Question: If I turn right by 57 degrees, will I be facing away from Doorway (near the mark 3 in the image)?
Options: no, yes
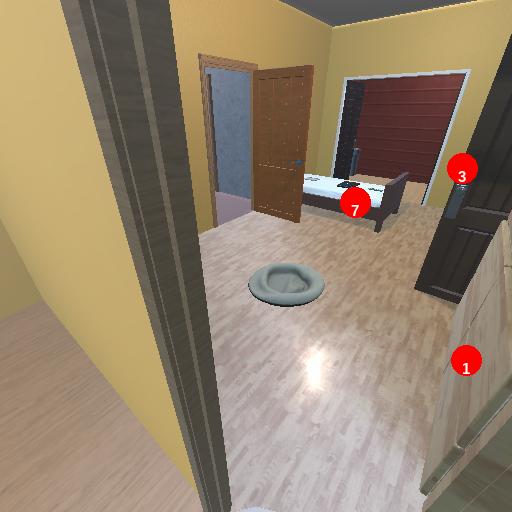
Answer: no